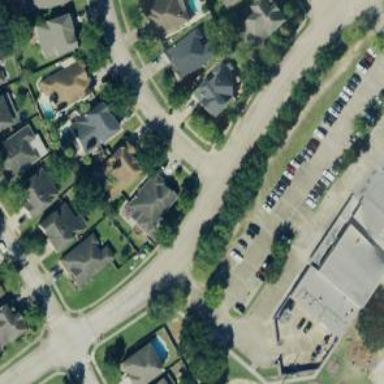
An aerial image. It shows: Residential road.